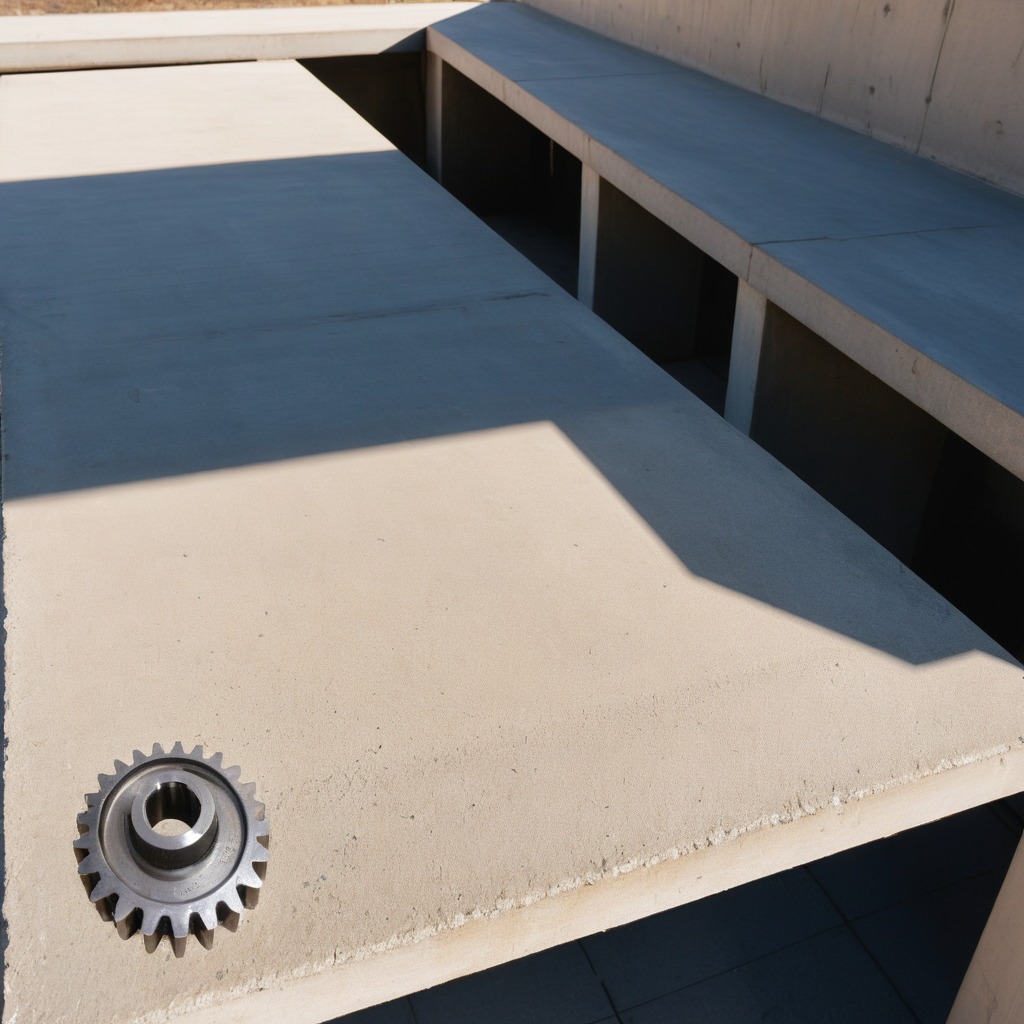
A steel gear with teeth is lying on the concrete workbench in an outdoor bricklaying area.